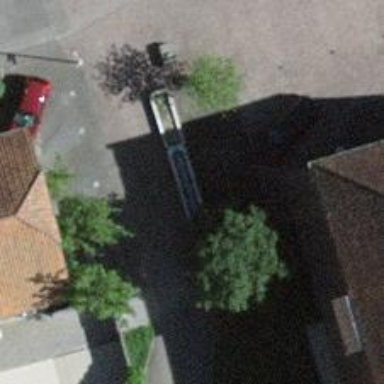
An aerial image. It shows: Beautiful fountain.